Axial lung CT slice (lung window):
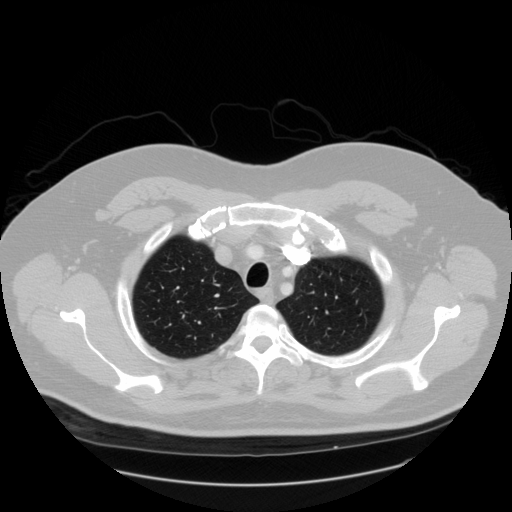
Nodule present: no